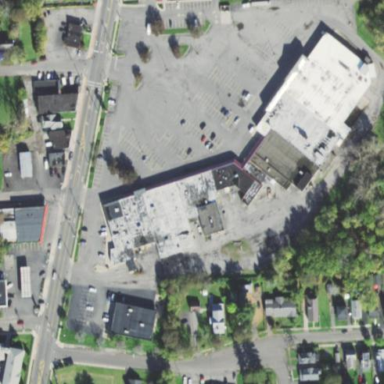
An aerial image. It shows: Retail building.